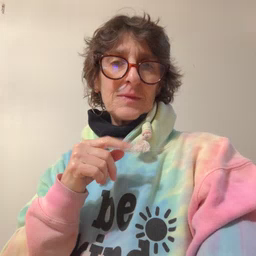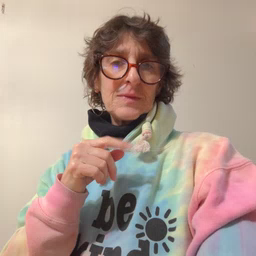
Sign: cheek